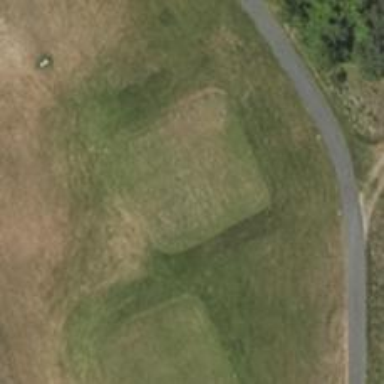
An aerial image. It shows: Golf tee.